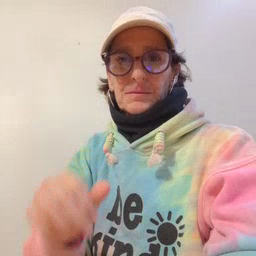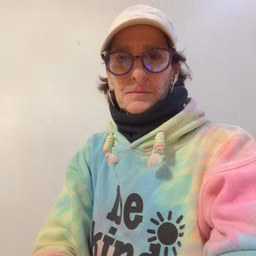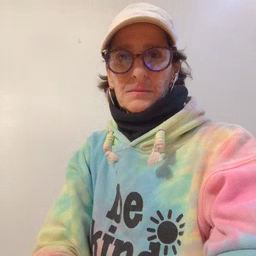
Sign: refrigerator